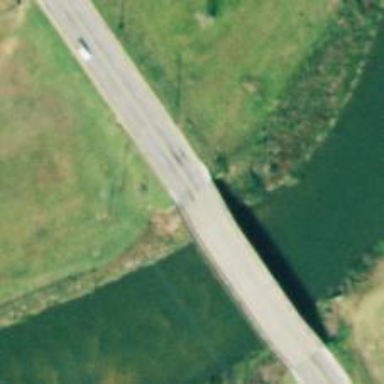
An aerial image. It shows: Secondary road with bridge.